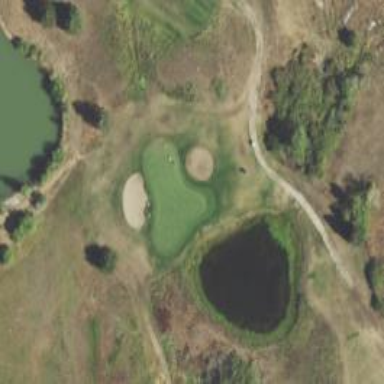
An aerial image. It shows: View of golf hole.